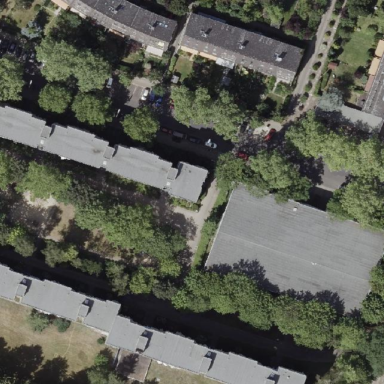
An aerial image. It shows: Multi-storey parking building.